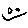
Label: smiley face